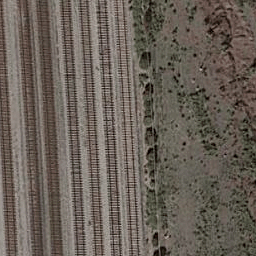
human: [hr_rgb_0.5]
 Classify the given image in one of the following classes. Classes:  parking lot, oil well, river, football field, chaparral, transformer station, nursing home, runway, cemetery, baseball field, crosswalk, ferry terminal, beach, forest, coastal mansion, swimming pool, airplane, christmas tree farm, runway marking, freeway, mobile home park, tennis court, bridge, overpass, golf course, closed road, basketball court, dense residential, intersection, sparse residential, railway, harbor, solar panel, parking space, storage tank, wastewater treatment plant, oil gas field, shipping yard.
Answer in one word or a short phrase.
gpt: railway